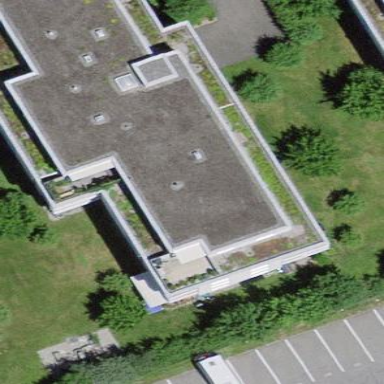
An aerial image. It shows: Apartment building with flat roof.